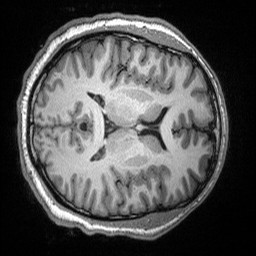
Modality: T1w
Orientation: axial
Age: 25
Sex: male